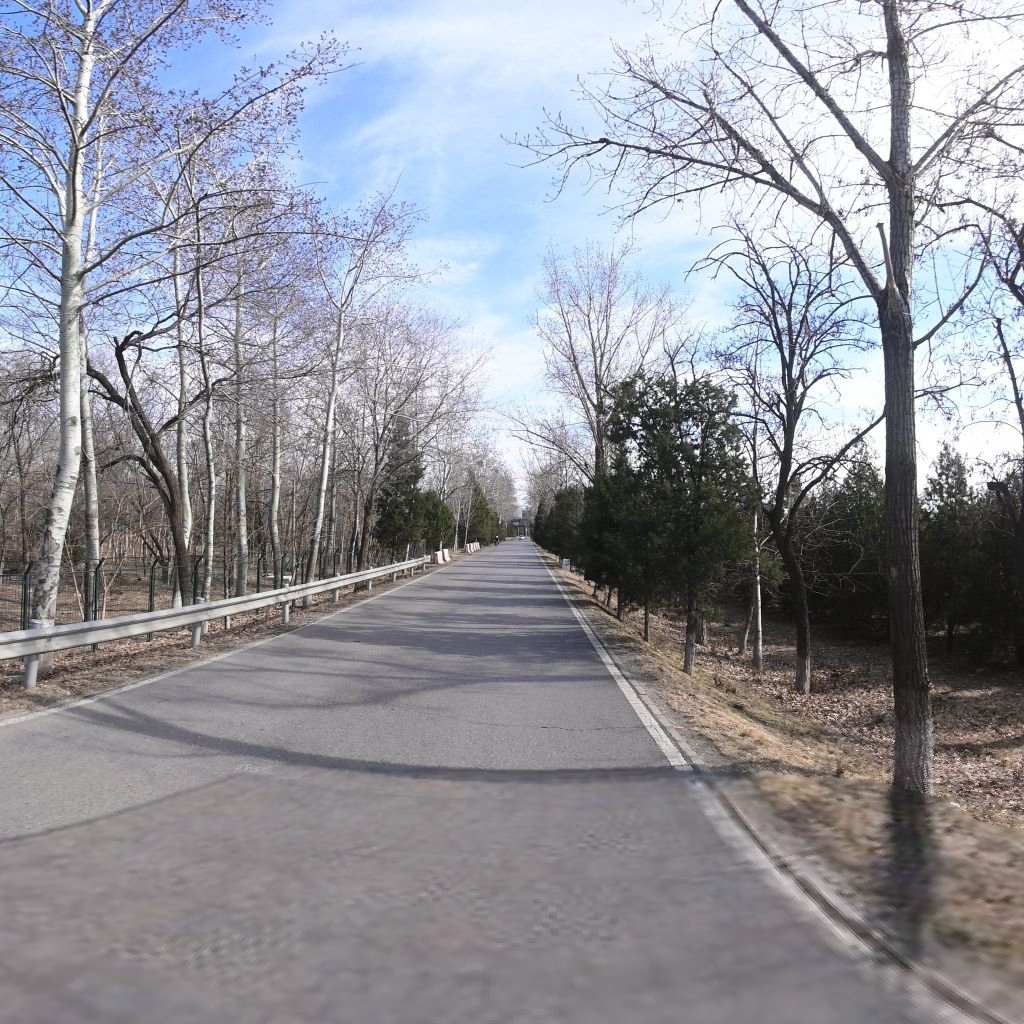
Region: Chaoyang
Road damage annotations: transverse crack